Interaction volume radius: 10 \u00c5
Interaction volume height: 10 \u00c5
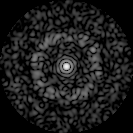
Disorder parameter: 0.8296